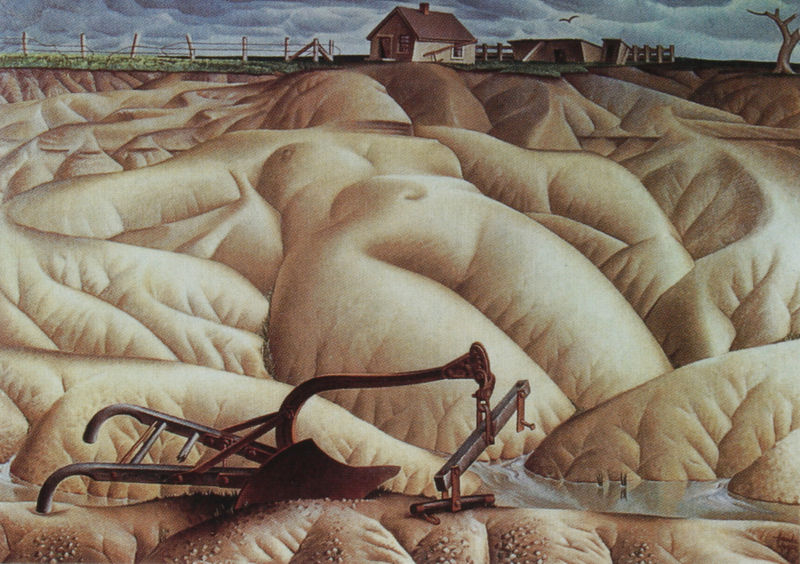
Titel: Erosions No. 2: Mother Earth Laid Bare
Künstler: Alexandre Hogue
Standort: Tulsa (Oklahoma)
Institution: Philbrook Museum of Art
Schlagwörter: akt, baum, gemälde, himmel, körper, nackt, wasser, wolken, landschaft, sand, see, brust, frau, gebäude, haus, zaun, öl, feld, felder, häuser, hütte, brüste, liegen, acker, gebirge, bauernhof, nabel, bauch, liegend, bauer, surrealismus, waage, dali, täler, deichsel, snad, graben, pflug, pflügen, frauenkörper, samen, sandgrube